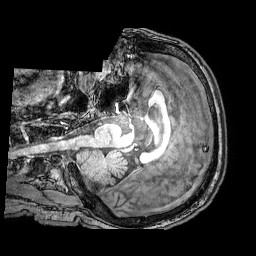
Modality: T1w
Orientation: axial
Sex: male
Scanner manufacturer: philips
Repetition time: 0.008071 s
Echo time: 0.00369 s